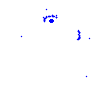
Particle: pion